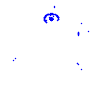
Particle: kaon